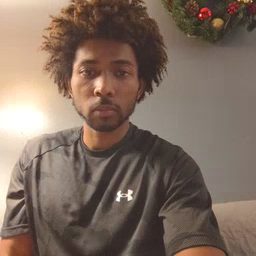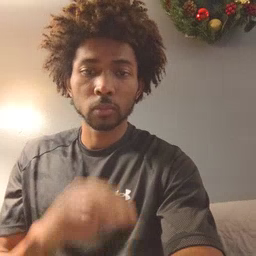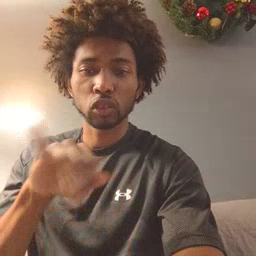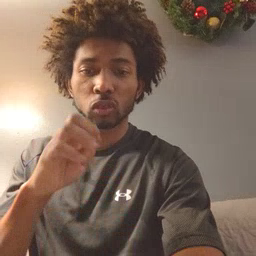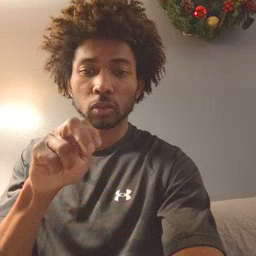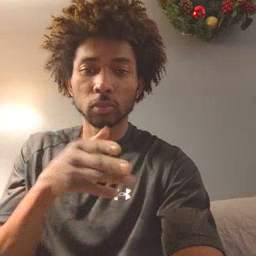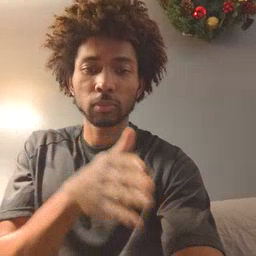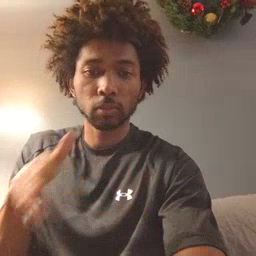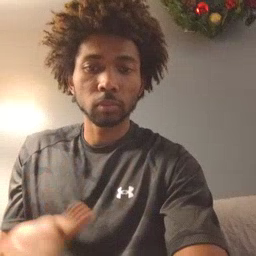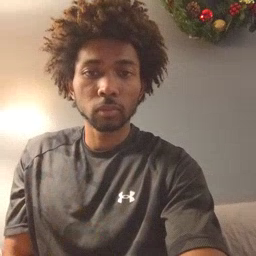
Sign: jeans